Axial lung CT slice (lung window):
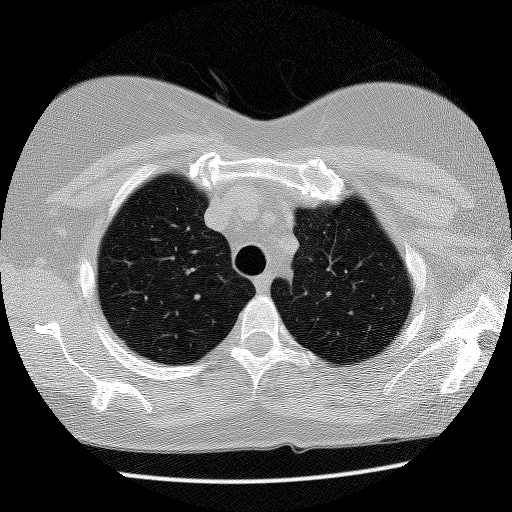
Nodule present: no